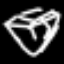
Label: diamond